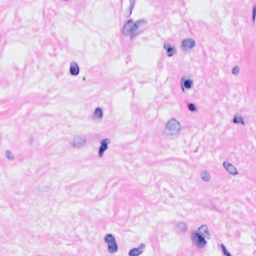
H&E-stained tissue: Breast